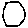
Label: hexagon